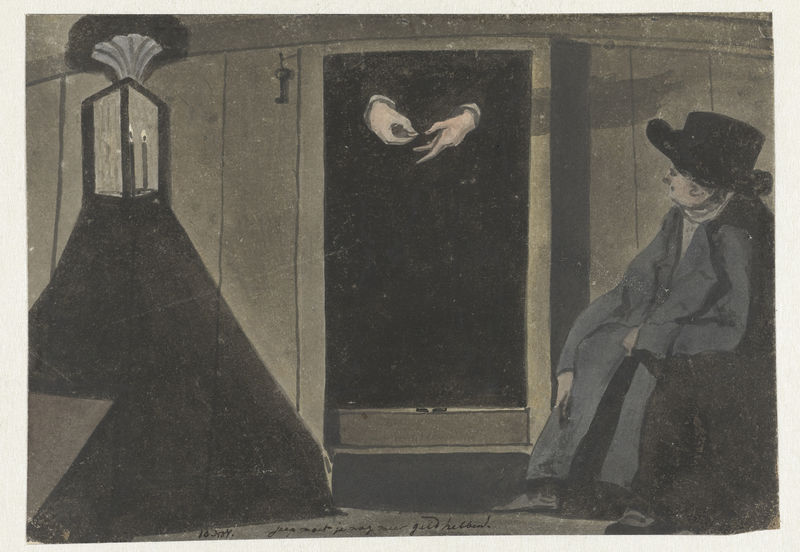
Titel: Jaap moet je nog meer geld hebben (dagboek, 10 november)
Künstler: Christiaan Andriessen
Standort: Amsterdam
Institution: Rijksmuseum
Schlagwörter: schatten, mantel, kerze, kunst, franz, schlüssel, nlk